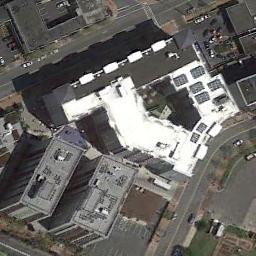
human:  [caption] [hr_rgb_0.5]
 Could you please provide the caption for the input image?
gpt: A commercial area has some buildings of different shapes and colors is surrounded by some roads .

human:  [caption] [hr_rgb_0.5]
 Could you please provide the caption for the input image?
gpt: There is a row of trees at the top .

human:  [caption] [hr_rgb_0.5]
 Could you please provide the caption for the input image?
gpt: The commercial area is next to many roads .

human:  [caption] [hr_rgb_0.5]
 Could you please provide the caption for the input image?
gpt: In a commercial district there are several tall buildings of different shapes and several roads with many cars .

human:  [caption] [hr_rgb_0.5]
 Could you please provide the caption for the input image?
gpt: There are some gray buildings and a white building on a commercial area .